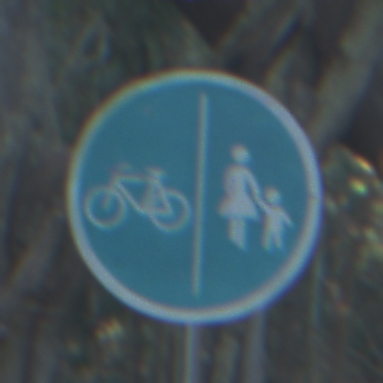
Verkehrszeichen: GetrennterRadUndGehwegRadwegLinks
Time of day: MorningAfternoon
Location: Outdoor (Nature)
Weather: Clear
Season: NotSpecified
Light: Natural